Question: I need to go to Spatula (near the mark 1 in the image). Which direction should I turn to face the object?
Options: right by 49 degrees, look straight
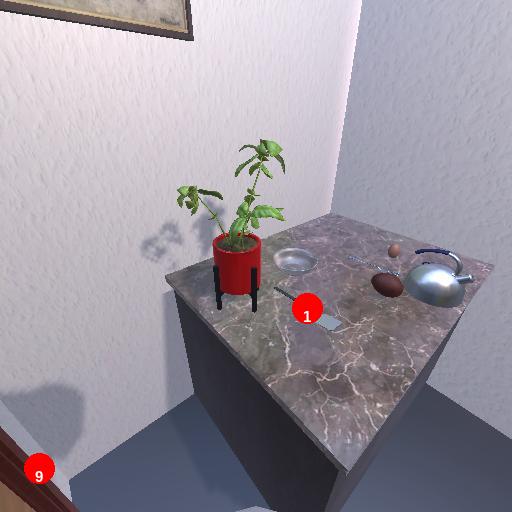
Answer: right by 49 degrees